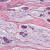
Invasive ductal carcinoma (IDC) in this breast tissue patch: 1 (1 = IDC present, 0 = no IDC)